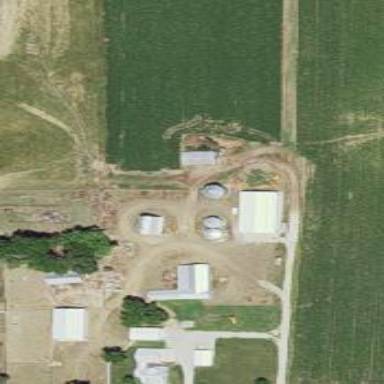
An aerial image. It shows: Farmyard area.